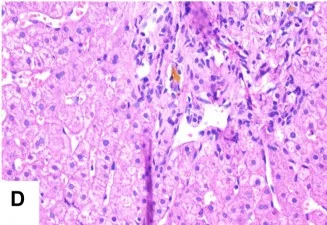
(C) "Rose garland" formation (HE, original magnification x 40).
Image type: pathology (h&e)